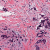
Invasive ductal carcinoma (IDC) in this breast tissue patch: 1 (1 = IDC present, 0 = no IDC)